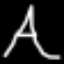
Label: The Eiffel Tower